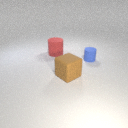
large red rubber cylinder behind large brown rubber cube